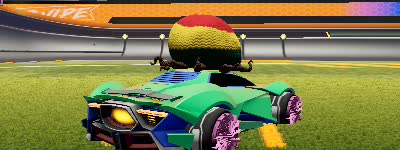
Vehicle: werewolf